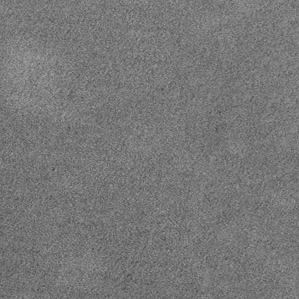
Label: frost